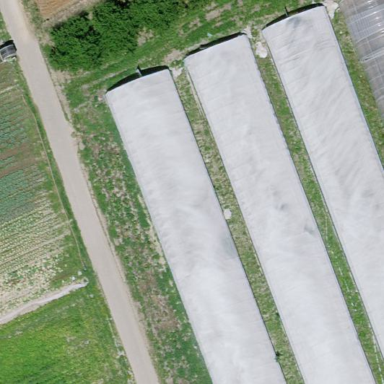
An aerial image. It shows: Greenhouse.